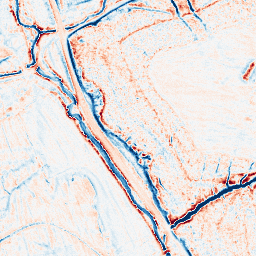
Category: edge_preserving
Decomposition family: anisotropic_diffusion
Decomposition parameters: iterations: 50
kappa: 50
gamma: 0.05
Upsampling method: lanczos
Upsampling parameters: scale: 4
Upsampling scale: 4